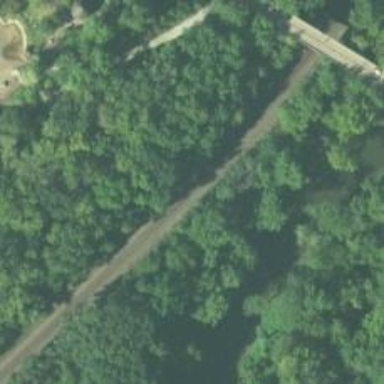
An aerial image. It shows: Railway track.